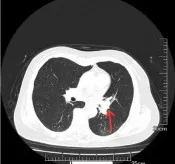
(A) Computed tomography (CT) images of the patient before neoadjuvant therapy.
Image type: radiology (ct)